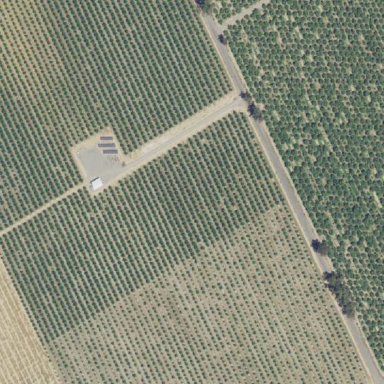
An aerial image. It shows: Orchard.